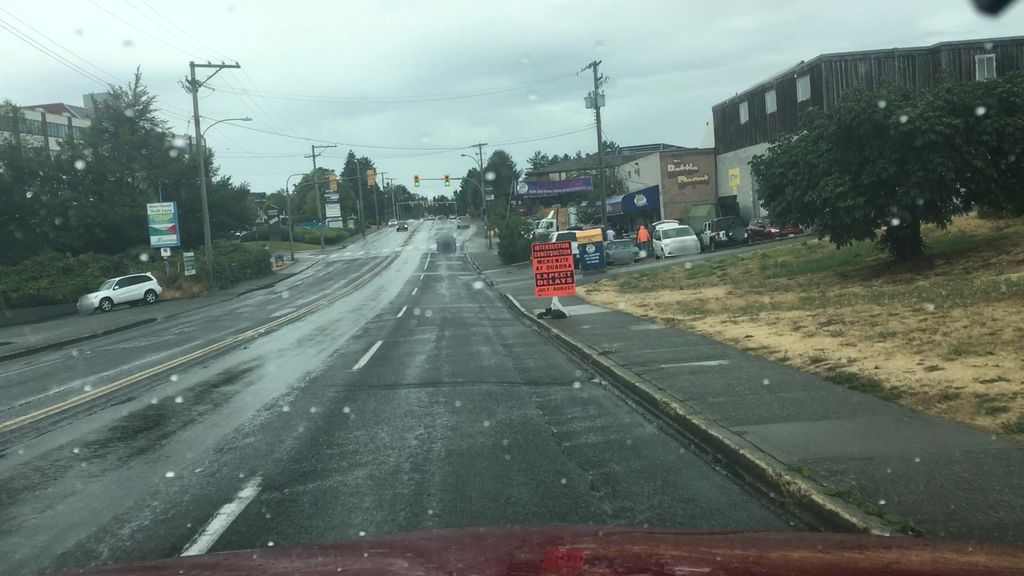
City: victoria